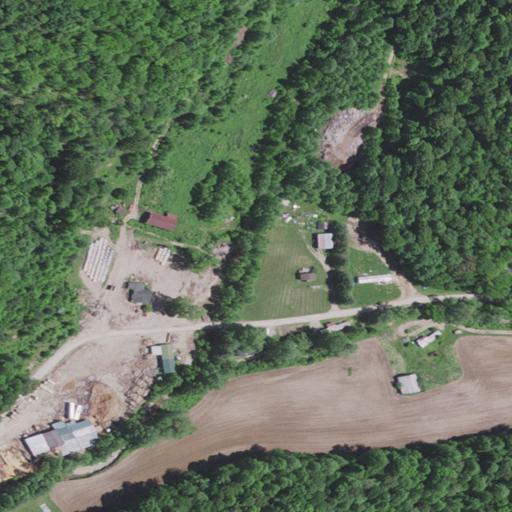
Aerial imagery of valley in Kentucky named Reed Hollow containing pasture, deciduous forest, open development, low intensity development, mixed forest, and medium intensity development